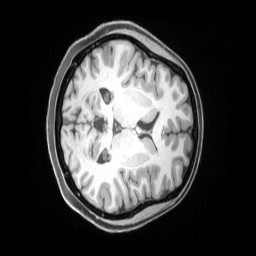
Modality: T1w
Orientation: axial
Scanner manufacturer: siemens
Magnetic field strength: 3 T
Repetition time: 2.53 s
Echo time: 0.00169 s